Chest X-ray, PA view. Patient: 39 years old, sex F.
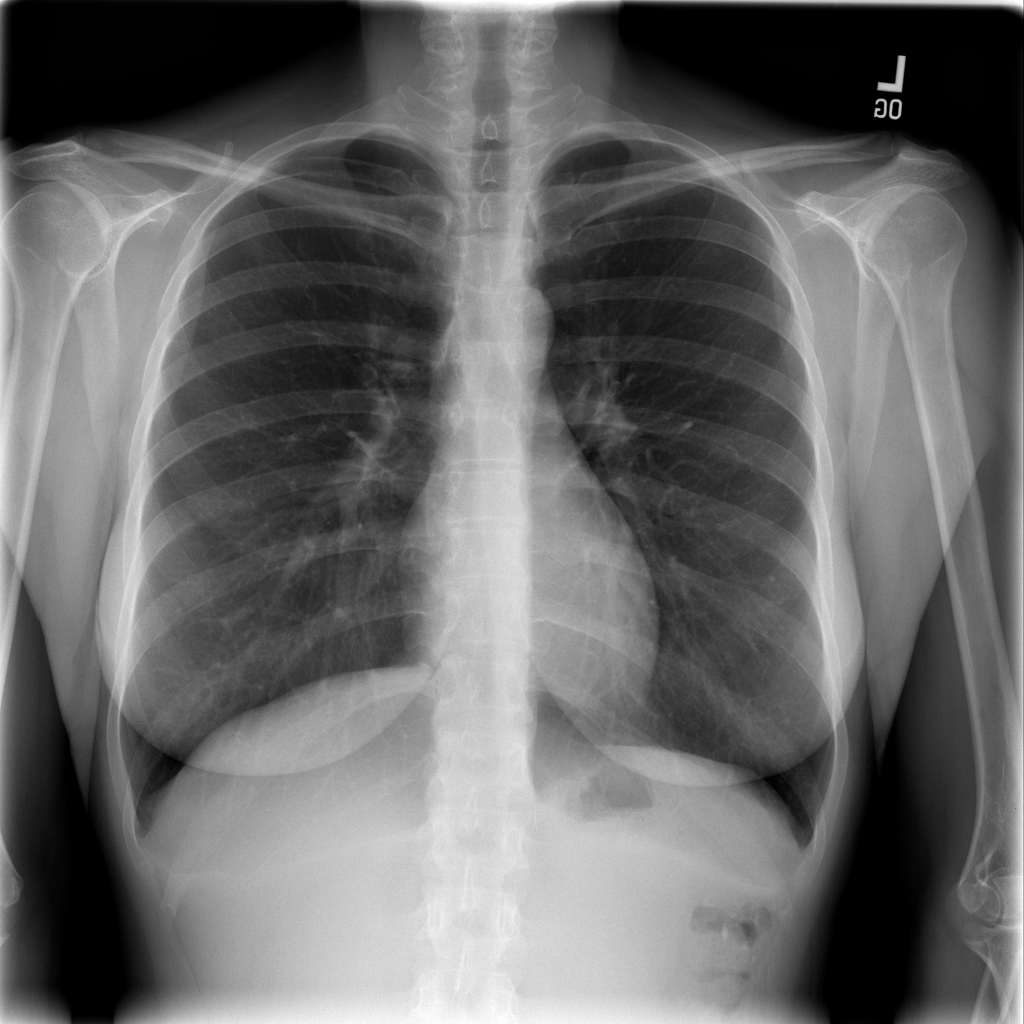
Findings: No Finding